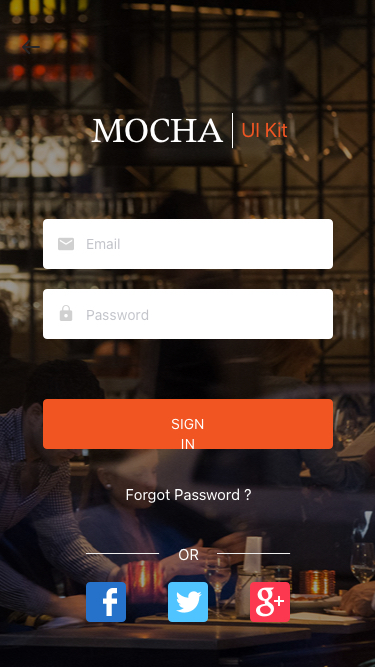
Text in this UI design:
MOCHA
UI Kit
Forgot Password ?
OR
Email
Password
Sign In